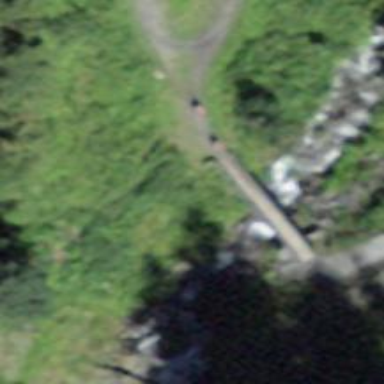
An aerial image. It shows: Path on bridge.